Question: This seems like a pretty basic question, but I can't find the answer anywhere. In the image below, the word "Schedule" is in a span within a span. The blue box is not part of the CSS, it's the Firebug highlight rectangle showing the dimensions of the outer span.

Here's the HTML:
'''
<span class="caption">
<span class="green">Schedule</span>
</span>
'''
I also made a <URL>.
There is no padding or margin on either span, just some sizing and color information. The font size is 48px, but the span height is computed to be 65px, and the text is vertically centered in this span, causing the top of the text not to line up with the clock icon, which is in a separate HTML element.
The question is: why is the span taller than the text it contains, and how can I either (1) make them the same size, or (2) align the text at the top of the span. I want to emphasize that I am setting the span height this way; Firefox is doing this, and there are no padding or margins involved.
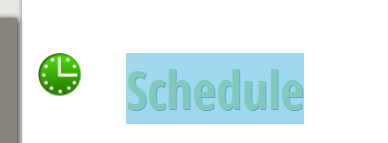
Answer: Controlling most of the dimensions for 'inline' elements will have no effect and is generally not supported (it would be directly against the intent of being inline). You must modify the 'display' to be either 'inline-block' or 'block'.